Interaction volume radius: 10 \u00c5
Interaction volume height: 10 \u00c5
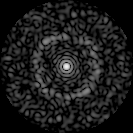
Disorder parameter: 0.8146